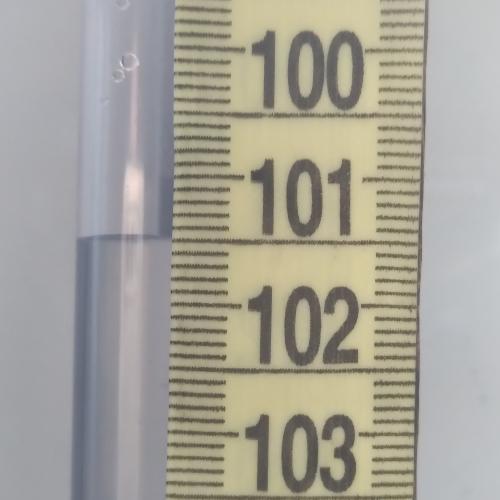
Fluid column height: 101.5 cm